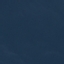
Land use / land cover: SeaLake